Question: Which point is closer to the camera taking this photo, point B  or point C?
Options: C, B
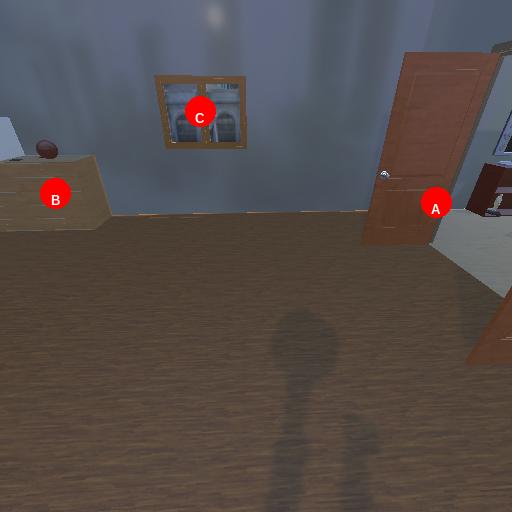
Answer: C